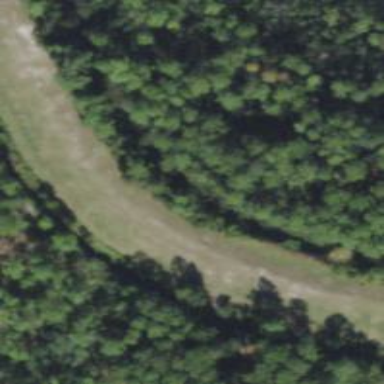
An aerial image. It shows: Track with embankment.